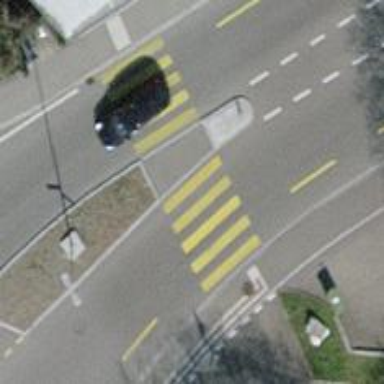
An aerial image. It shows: Residential road with asphalt surface. There is separate cycle lane and sidewalks on both sides.